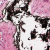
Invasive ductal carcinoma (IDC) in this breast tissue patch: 0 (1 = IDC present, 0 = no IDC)